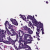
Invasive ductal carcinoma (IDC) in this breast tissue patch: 0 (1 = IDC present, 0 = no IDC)